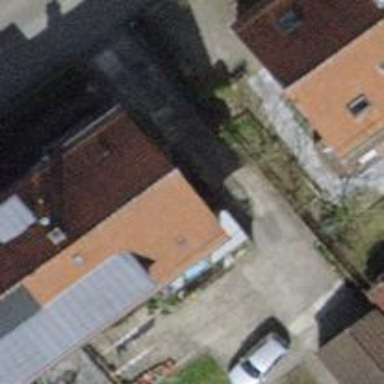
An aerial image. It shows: Apartments building with gabled tile roof.